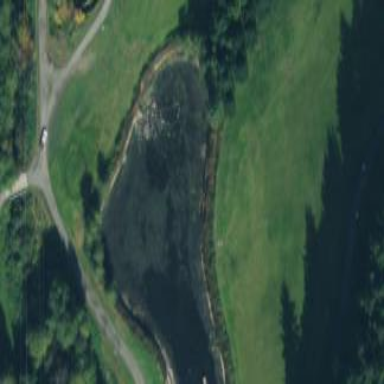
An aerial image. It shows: Water hazard on golf course. The hazard is natural water feature.